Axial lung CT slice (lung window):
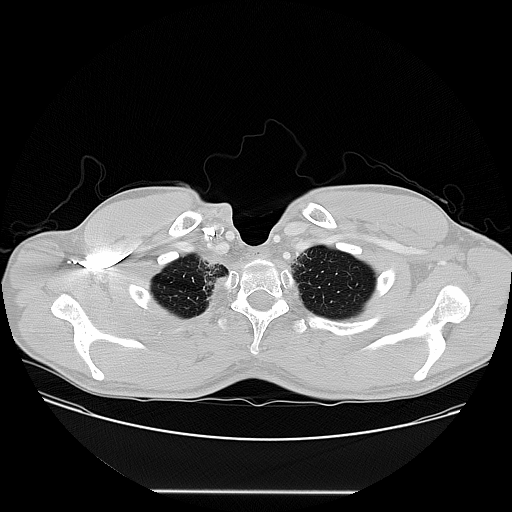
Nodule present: no